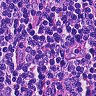
Metastatic tissue present: no